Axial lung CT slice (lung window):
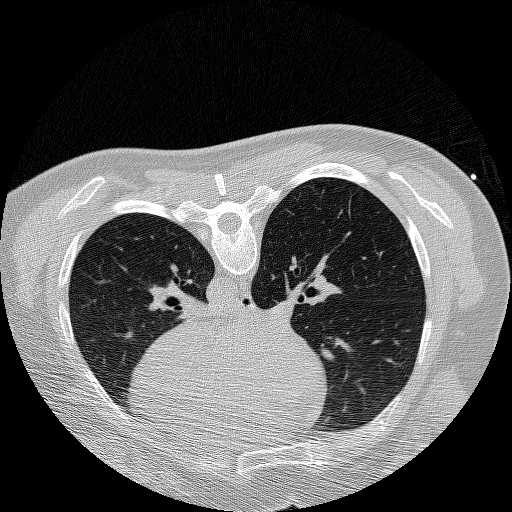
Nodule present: no